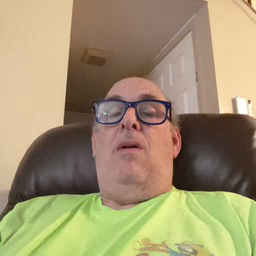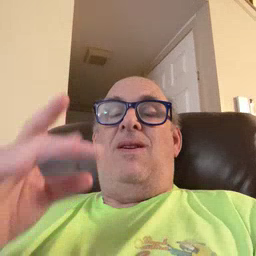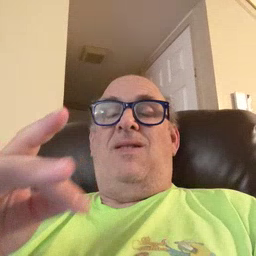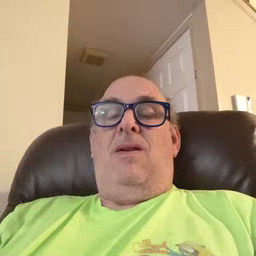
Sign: sticky